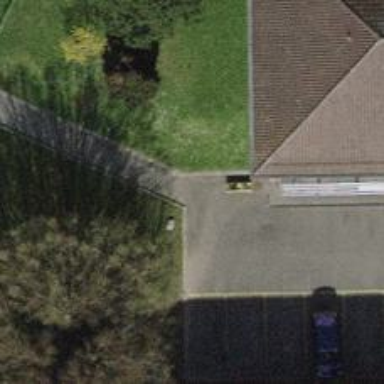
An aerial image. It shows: Footway with cobblestone surface.